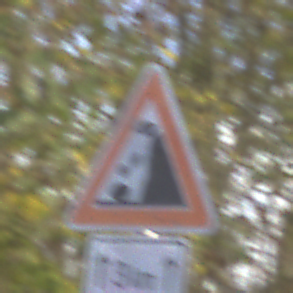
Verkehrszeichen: SteinschlagRechts
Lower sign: LaengeEinerStrecke2
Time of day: MorningAfternoon
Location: Outdoor (Urban)
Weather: PartlyCloudy
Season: NotSpecified
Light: Natural